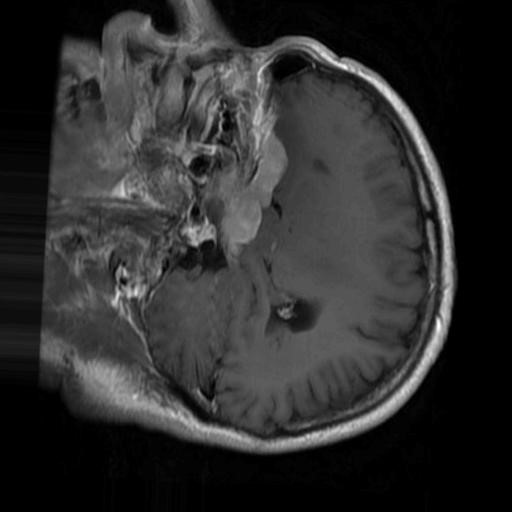
Label: brain_menin